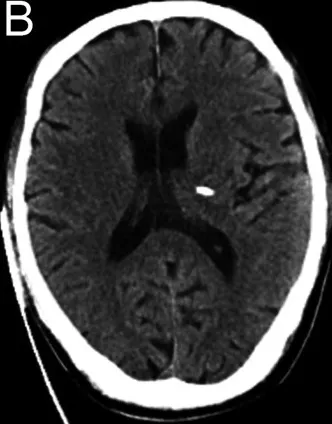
CT image immediately after aspiration via the OR.
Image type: radiology (ct)